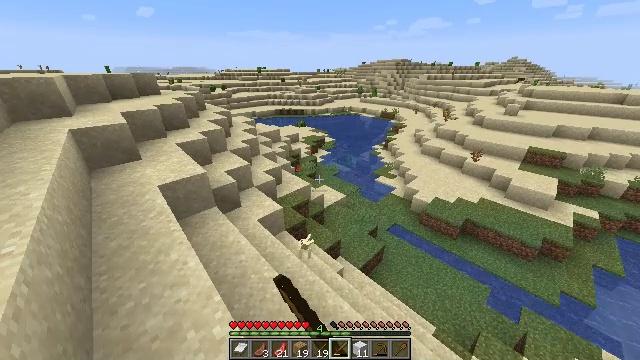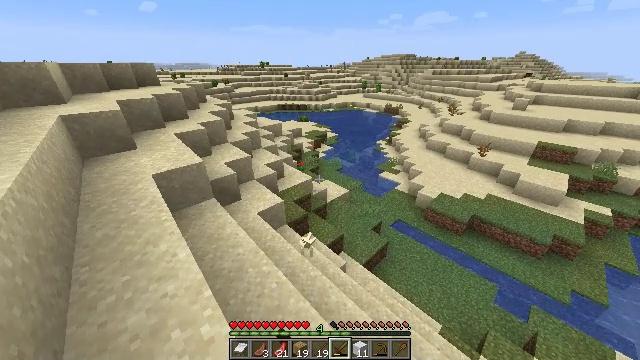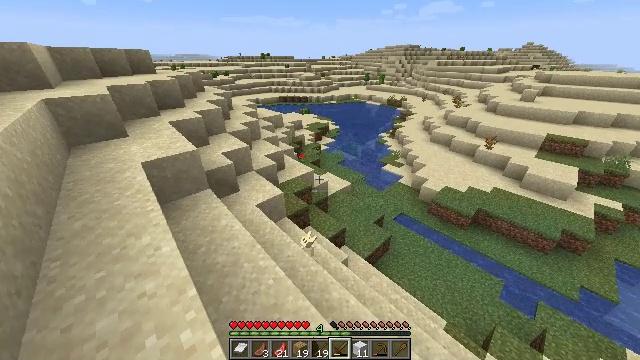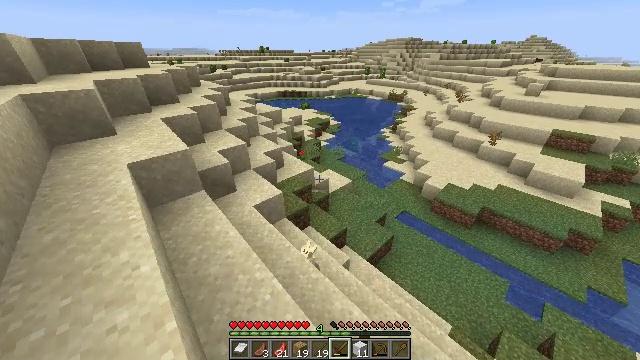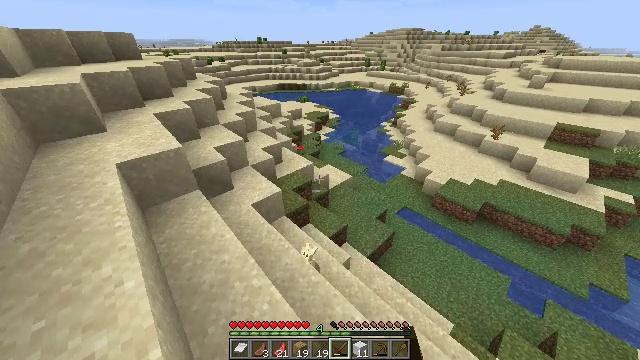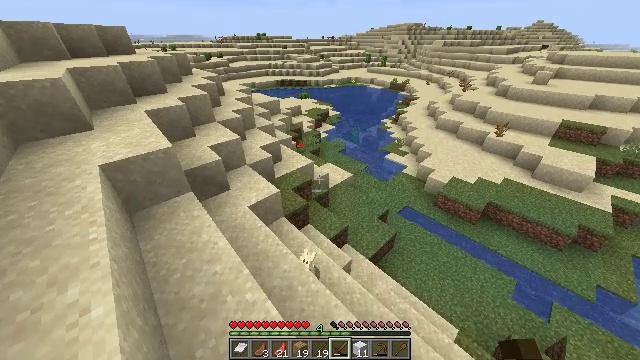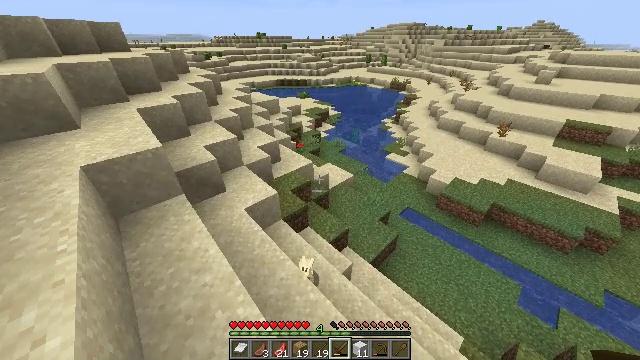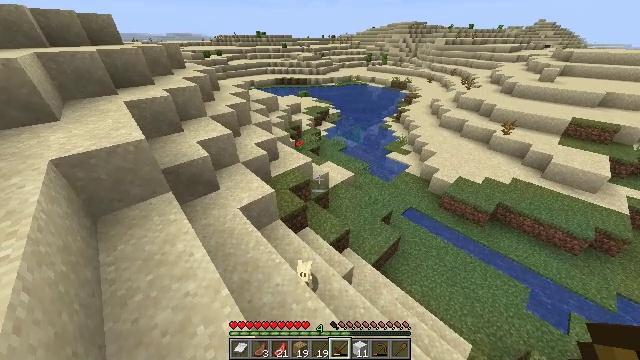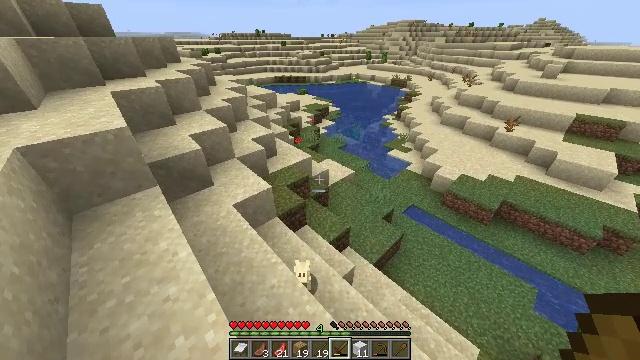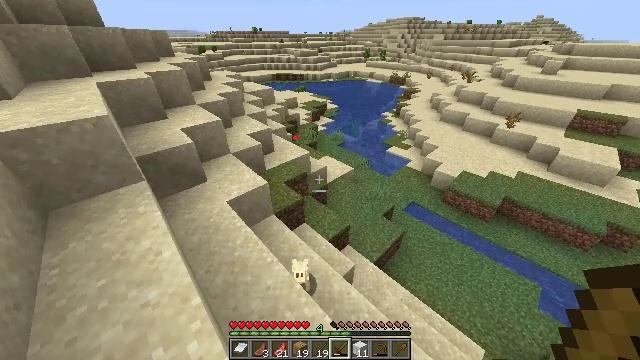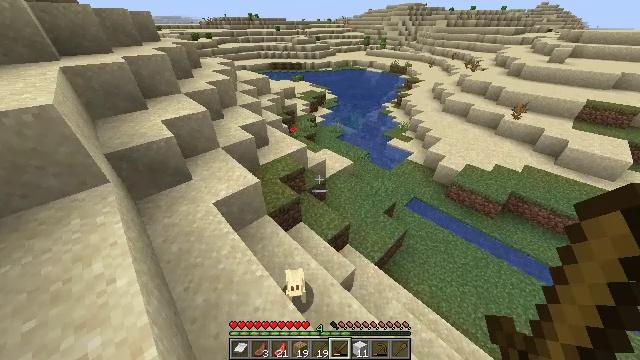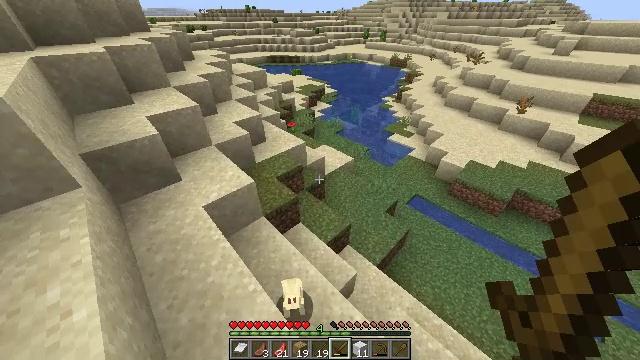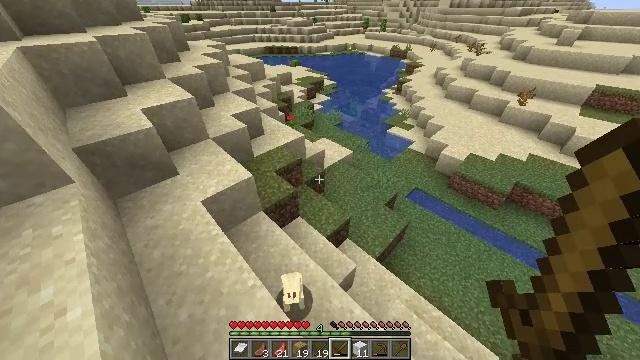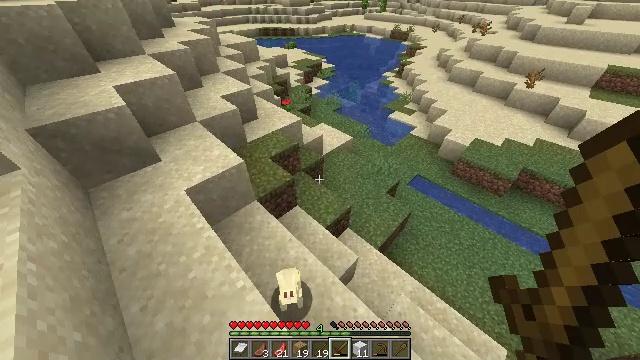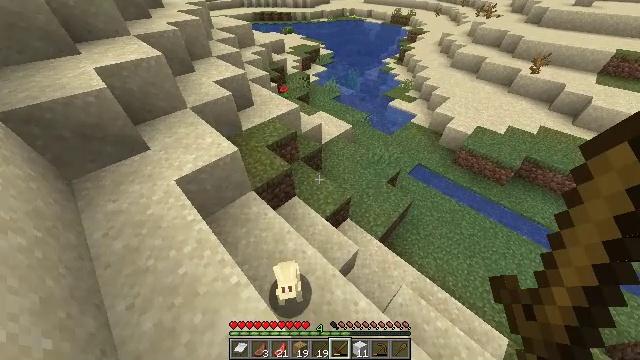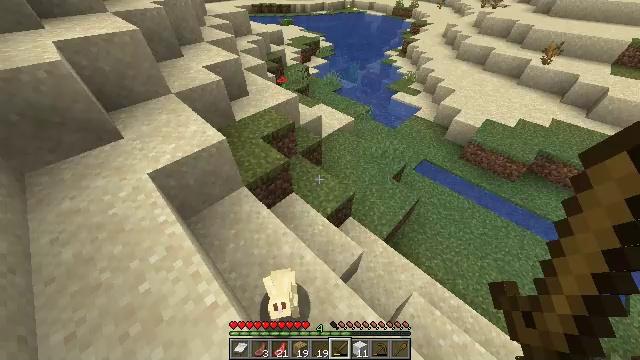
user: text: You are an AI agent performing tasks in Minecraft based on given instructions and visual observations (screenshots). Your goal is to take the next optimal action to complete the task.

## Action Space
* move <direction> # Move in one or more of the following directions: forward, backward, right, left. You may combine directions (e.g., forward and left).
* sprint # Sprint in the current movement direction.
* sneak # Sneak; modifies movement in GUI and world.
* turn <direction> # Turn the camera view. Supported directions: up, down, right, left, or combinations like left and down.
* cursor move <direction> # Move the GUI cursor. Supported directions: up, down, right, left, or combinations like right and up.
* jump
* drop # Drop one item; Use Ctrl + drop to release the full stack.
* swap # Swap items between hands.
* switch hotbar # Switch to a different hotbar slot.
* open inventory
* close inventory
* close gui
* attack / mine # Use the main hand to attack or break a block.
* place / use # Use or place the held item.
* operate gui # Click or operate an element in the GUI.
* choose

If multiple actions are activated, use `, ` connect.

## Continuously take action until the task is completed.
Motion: motion action
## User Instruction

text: Kill the rabbit.
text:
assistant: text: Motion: move forward, sprint, attack / mine
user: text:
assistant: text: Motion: move forward, sprint, turn down
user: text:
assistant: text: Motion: move forward, sprint, turn down
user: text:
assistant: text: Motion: move forward, sprint, turn down
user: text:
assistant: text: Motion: move forward, sprint
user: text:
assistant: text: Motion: move forward, sprint
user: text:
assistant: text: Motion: move forward, sprint
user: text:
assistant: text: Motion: move forward, sprint
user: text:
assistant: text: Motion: move forward, sprint
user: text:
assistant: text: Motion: move forward, sprint, turn down
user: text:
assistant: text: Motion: move forward, sprint, turn down
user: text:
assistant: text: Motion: move forward, sprint, turn down
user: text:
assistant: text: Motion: move forward, sprint, turn down
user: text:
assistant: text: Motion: move forward, sprint, turn down
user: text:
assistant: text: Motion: move forward, sprint
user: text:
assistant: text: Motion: move forward, sprint, turn down
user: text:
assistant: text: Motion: move forward, sprint, turn down
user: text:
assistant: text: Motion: move forward, sprint, turn down
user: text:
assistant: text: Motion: move forward, sprint, turn down
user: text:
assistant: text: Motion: move forward, sprint, turn left and down
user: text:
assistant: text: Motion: move forward, sprint, turn down
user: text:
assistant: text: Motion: move forward, sprint, turn left and down
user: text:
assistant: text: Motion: move forward, sprint, turn left and down
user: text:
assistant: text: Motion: move forward, sprint
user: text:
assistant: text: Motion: move forward, sprint, turn right and down
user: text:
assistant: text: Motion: move forward, sprint, turn right
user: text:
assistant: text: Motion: move forward, sprint, turn right
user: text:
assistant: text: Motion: sprint, turn right
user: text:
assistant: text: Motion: turn left and up
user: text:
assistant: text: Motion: turn left and up